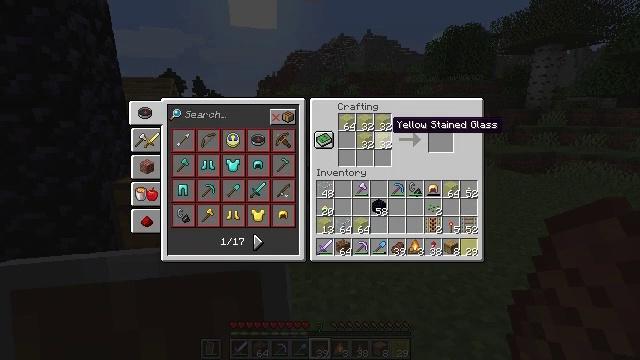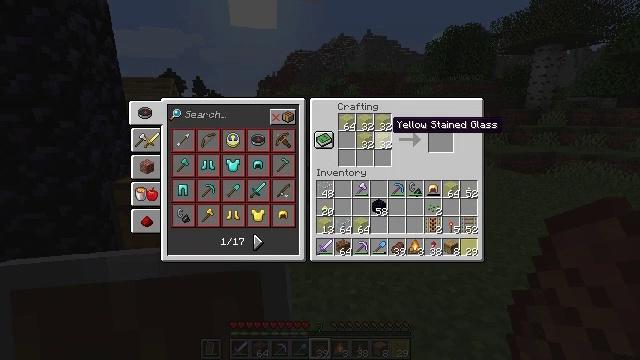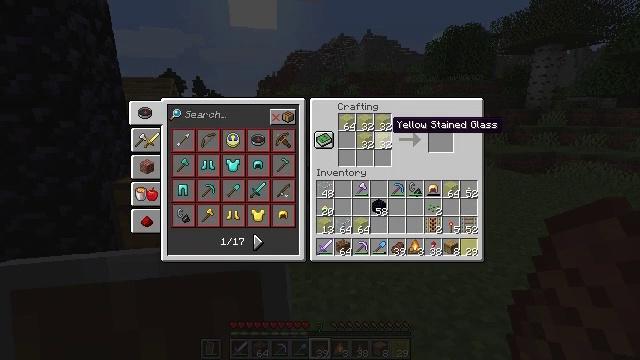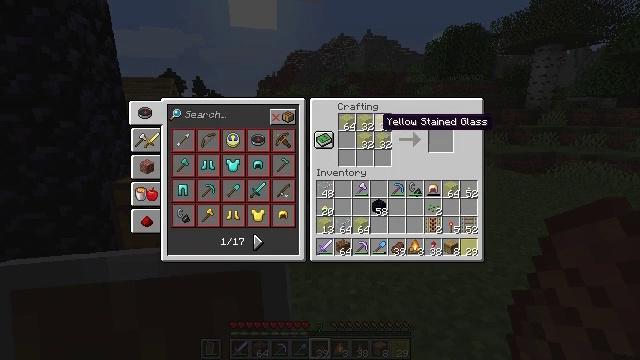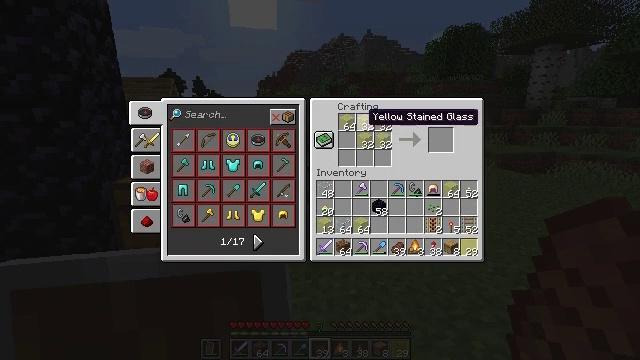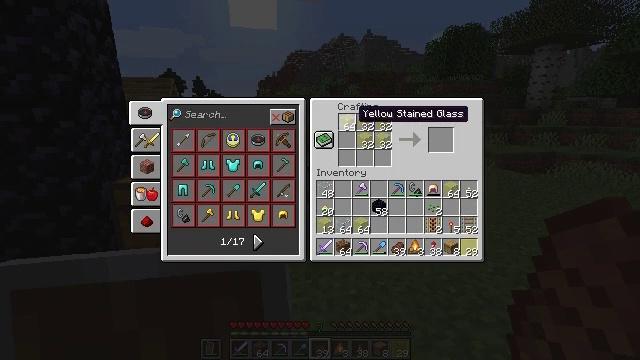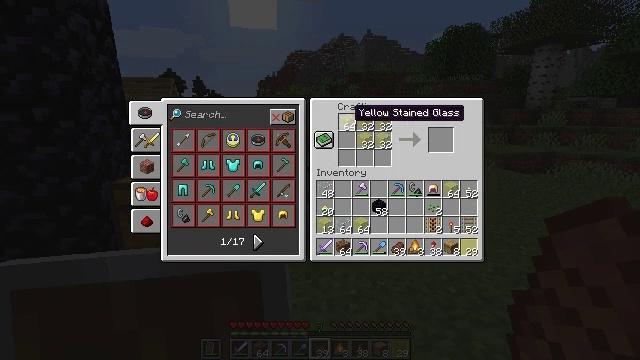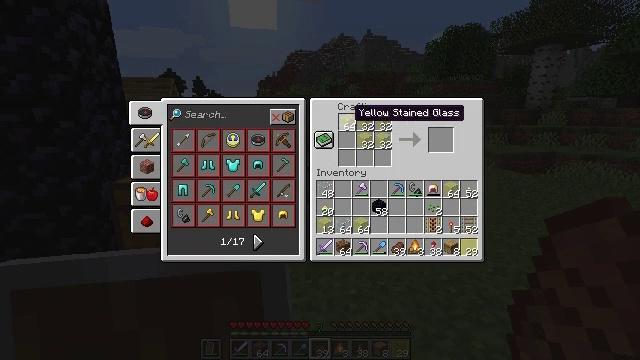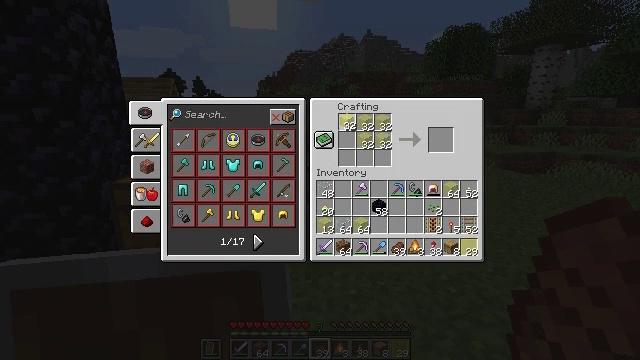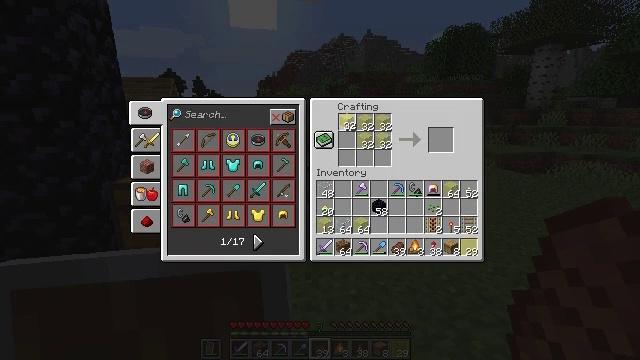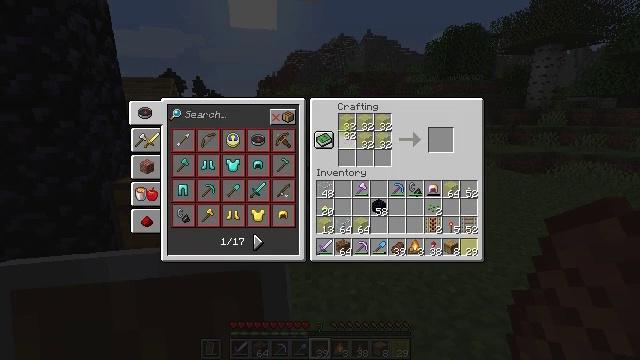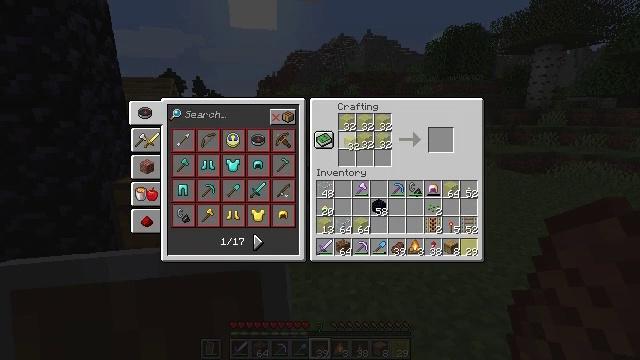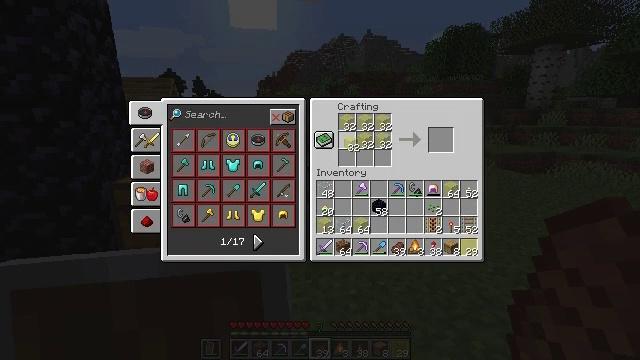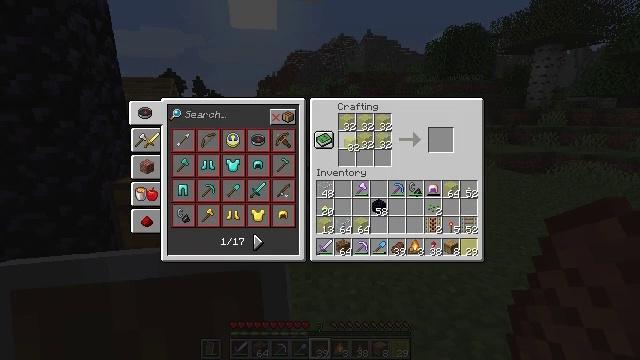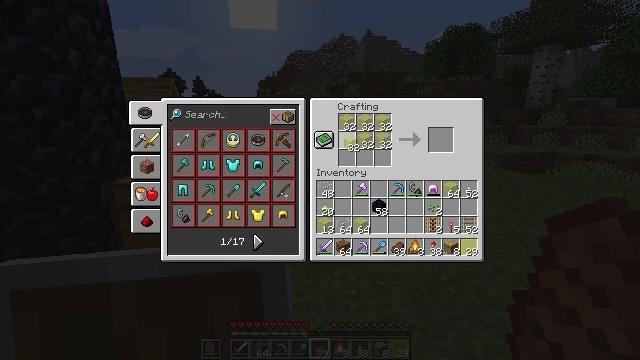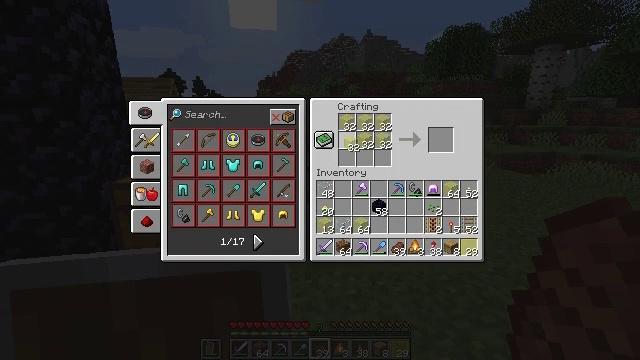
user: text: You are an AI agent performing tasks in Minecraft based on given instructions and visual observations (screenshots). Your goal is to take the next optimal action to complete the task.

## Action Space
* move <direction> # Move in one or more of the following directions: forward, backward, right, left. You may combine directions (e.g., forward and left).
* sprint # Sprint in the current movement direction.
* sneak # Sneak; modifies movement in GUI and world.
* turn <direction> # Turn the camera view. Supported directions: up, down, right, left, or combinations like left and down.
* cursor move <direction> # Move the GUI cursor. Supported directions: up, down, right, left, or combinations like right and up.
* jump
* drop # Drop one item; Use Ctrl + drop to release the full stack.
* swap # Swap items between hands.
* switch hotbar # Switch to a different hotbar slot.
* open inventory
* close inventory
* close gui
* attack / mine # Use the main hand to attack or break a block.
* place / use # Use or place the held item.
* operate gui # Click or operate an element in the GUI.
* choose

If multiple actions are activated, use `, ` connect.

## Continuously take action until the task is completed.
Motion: motion action
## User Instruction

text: Use yellow stained glass in the crafting table to craft yellow stained glass pane.
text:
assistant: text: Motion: no_op
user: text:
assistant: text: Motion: no_op
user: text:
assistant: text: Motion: cursor move left
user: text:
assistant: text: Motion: cursor move left
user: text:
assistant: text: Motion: cursor move left
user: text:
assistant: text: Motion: no_op
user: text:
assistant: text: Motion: no_op
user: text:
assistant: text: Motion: choose
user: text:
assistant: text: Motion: choose
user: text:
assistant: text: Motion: cursor move down
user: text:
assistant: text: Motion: cursor move down
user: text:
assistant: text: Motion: no_op
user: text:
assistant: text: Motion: no_op
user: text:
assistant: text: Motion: operate gui
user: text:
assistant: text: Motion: operate gui
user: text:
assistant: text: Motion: no_op
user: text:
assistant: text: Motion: no_op
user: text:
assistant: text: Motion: no_op
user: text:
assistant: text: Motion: no_op
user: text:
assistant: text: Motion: cursor move right and up
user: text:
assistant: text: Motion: cursor move right and up
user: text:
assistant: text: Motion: cursor move right and up
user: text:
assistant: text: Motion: no_op
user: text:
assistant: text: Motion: no_op
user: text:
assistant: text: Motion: no_op
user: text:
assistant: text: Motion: no_op
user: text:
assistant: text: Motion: no_op
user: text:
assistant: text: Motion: no_op
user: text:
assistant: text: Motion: no_op
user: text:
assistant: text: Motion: no_op